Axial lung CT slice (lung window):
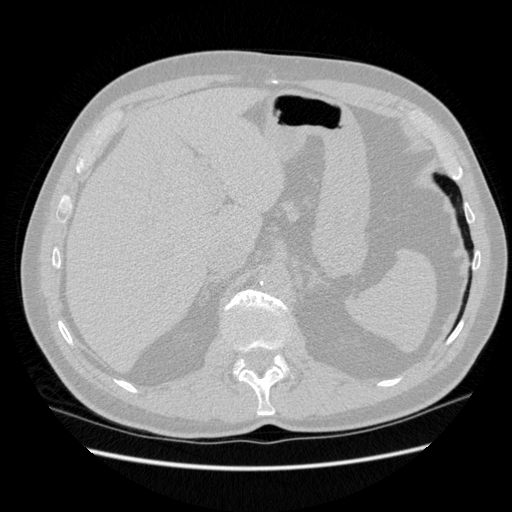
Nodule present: no